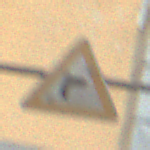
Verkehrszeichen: KurveRechts
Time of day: MorningAfternoon
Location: Outdoor (Urban)
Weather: Overcast
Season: NotSpecified
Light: Natural